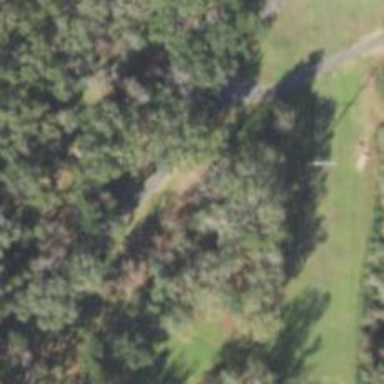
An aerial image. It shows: Disc golf basket.